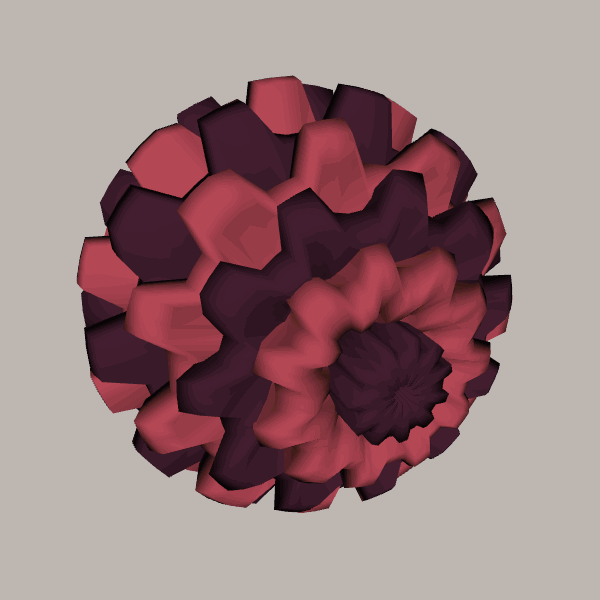
Background: light